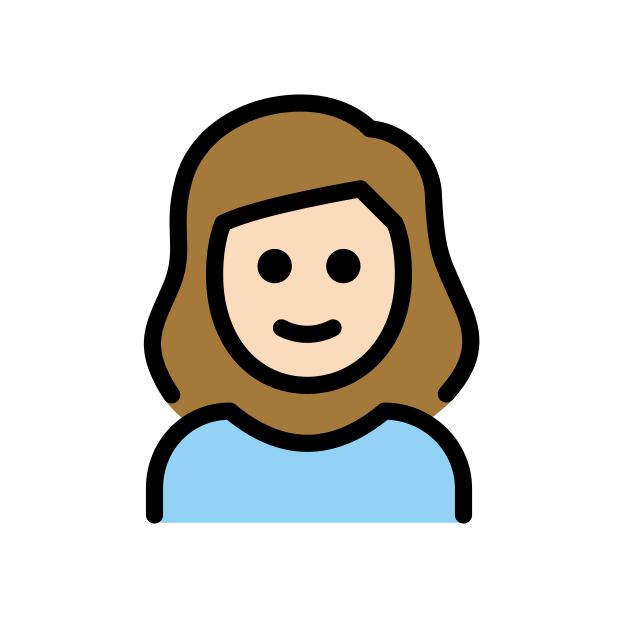
girl: light skin tone